Question: i've currently a few polygon shapes as shown below that is being drawn onto my mapview with the following code

'''
CustomPolygon customPolygon= data.getCustomPolygonList().get(i);
Path path = new Path();
path.setFillType(Path.FillType.EVEN_ODD);
for(int n=0;n<customPolygon.getCorrdinateList().size();n++)
{
GeoPoint sector1 = new GeoPoint((int)(customPolygon.getCorrdinateList().get(n).getLatitude()*1e6), (int)((customPolygon.getCorrdinateList().get(n).getLongitude())*1e6));
if(n==0){
mapView.getProjection().toPixels(sector1, point1_draw);
path.moveTo(point1_draw.x,point1_draw.y);
}else
{
mapView.getProjection().toPixels(sector1, point1_draw);
path.lineTo(point1_draw.x,point1_draw.y);
}
}
path.close();
canvas.drawPath(path, paint);
'''
Right now i'm figuring on how do i know if the ontap button is intersecting any of the polygon. for example if it intersect one of the polygon, a message will display the current polygon.
I'm stuck at the ontap part for the overlay.
'''
@Override
public boolean onTap(GeoPoint p, MapView ) {
Point point1_draw = new Point();
mapView.getProjection().toPixels(p, point1_draw);
for (int i =0;i<data.getCustomPolygonList().size();i++)
{
CustomPolygon customPolygon= data.getCustomPolygonList().get(i);
for(int n=0;n<customPolygon.getCorrdinateList().size();n++)
{
}
}
return true;
}
'''
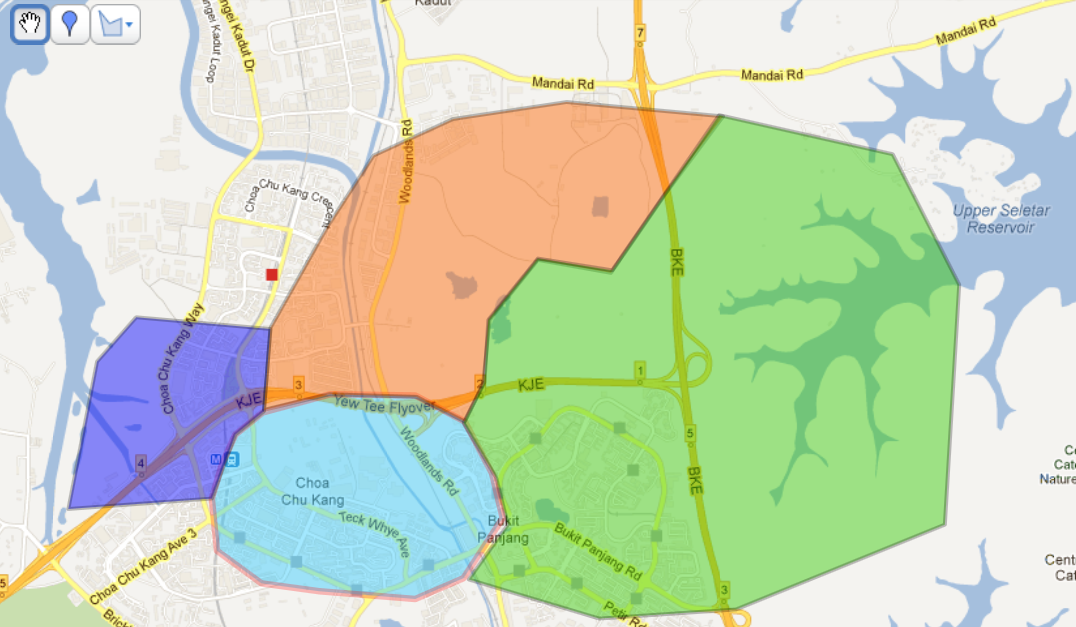
Answer: I assume you need some code to check whether the button is inside a polygon right?
I can't give you code right now, but here's a rough algorithm:
'''
for each line segment in the polygon
calculate the dot product for the line segment and the line formed by the starting vertex and the point to check
if all dot products have the same sign, the point is inside the polygon
'''
Note that for this to work, you need the polygon to have a continous winding, i.e. all vertices are either added clockwise or counter clockwise. Additionally, this approach might not always work for concave polygons. Thus you might want to split concave polygons into a series of convex ones.
For more general (but also more costly) algorithms have a look at this wiki page: <URL>
Another source of information (along with some code): <URL>